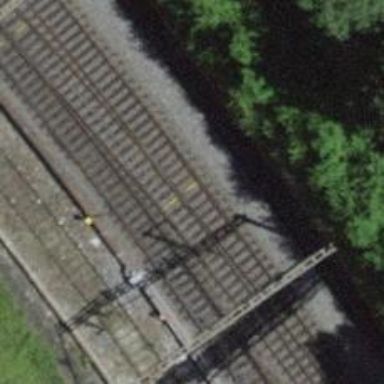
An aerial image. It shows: Single railway track with electrified contact line.